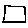
Label: square